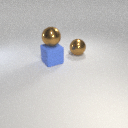
large blue rubber cube below large brown metal sphere